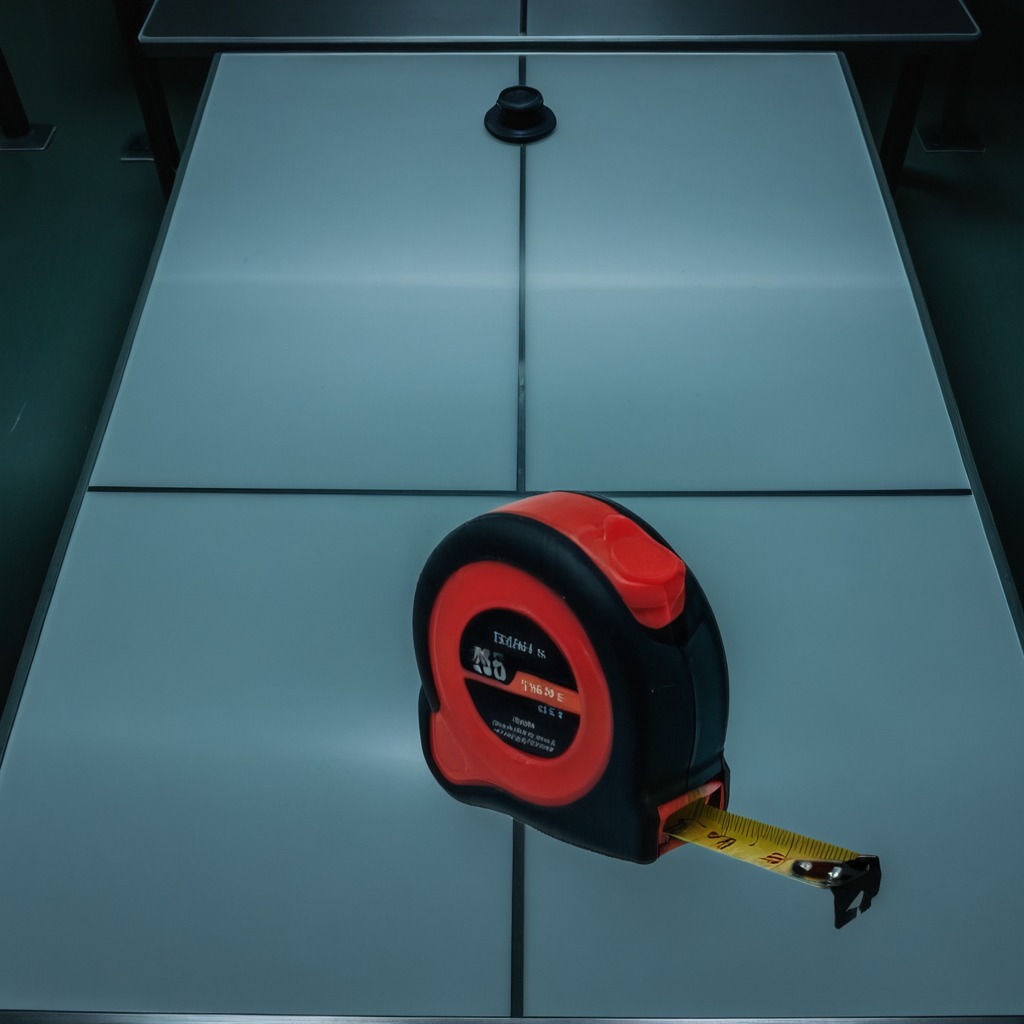
A measuring tape is lying on the table.